Question: Please see this photo and help me, it is very important for me. thank you very much

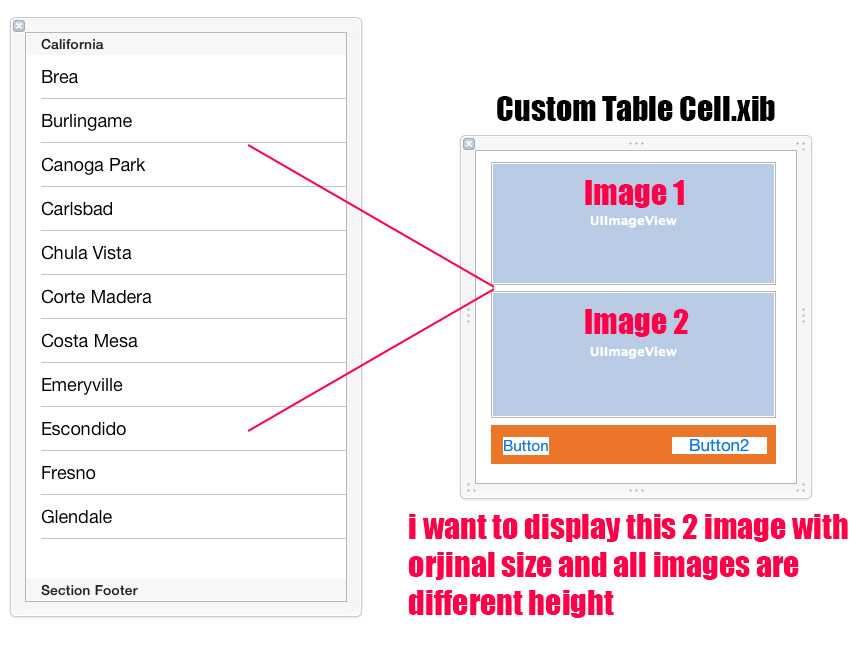
Answer: Need to customize the height of the custom cell and also need to resize the image views inside the custom cell according to your image
'''
- (CGFloat)tableView:(UITableView *)tableView heightForRowAtIndexPath:(NSIndexPath *)indexPath
{
CGFloat cellHeight = image1height + image2height + <button height>;
return cellHeight;
}
'''
Also need to assign the imageView rect in the custom cell according to the images dynamically.